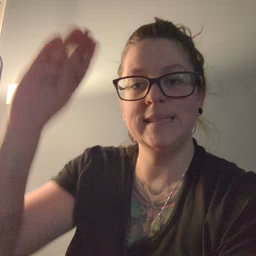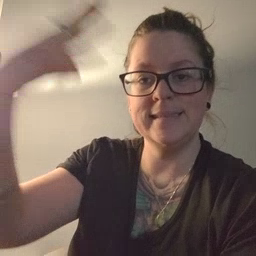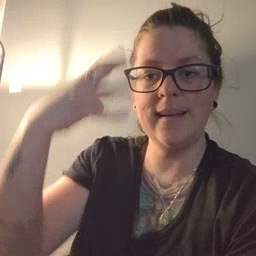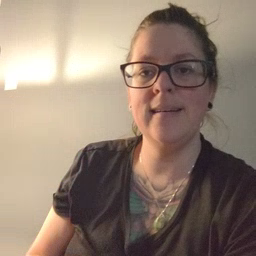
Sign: sun